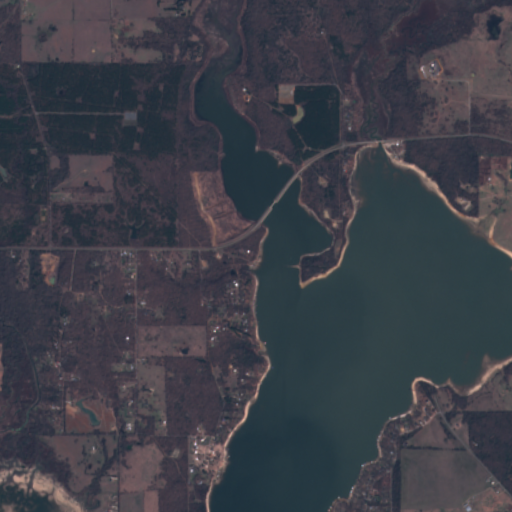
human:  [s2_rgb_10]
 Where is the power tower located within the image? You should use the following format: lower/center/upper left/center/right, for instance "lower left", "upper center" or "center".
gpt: The power tower is located in the upper left of the image.
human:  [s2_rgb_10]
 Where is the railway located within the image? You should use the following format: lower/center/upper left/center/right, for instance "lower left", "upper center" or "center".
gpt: The railway is located in the upper of the image.
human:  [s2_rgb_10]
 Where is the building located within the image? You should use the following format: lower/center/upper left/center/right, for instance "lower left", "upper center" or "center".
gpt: There is no building in the image.